Question: I have a working code base that serves 'Chunks<byte<URL>. The code streams an .mp3 file to the browser.
'''
public class ChunksController extends Controller {
private static byte[] song;
private static RangeWrapper range;
private static Chunks<byte[]> chunks;
@With(MP3Headers.class)
public static F.Promise<Result> handler() {
return F.Promise.promise(new Function0<Result>() {
public Result apply() throws Throwable {
// Now we are serving a Promise of a Result
// Is there a way to serve a Promise of Chunks<byte[]>?
song = Files.readAllBytes(Paths.get("public/mp3/song.mp3"));
range = new RangeWrapper(request().getHeader("Range"), song.length);
chunks = new ByteChunks() {
public void onReady(Chunks.Out<byte[]> out) {
out.write(Arrays.copyOfRange(song, range.getFrom(), range.getTo()));
out.close();
}
};
// Set response headers so that the browser knows the content
response().setHeader("Content-Range", String.format("bytes %d-%d/%d", range.getFrom(), range.getTo(), song.length));
response().setHeader("X-Content-Length", Integer.toString(range.getContentLength()));
response().setHeader("Content-Length", Integer.toString(range.getContentLength()));
// I am very much wondering if this is the blocking part of the program...
return status(206, chunks);
}
});
}
}
'''
In the code example, 'MP3Headers' and 'RangeWrapper' are convenience classes, defined below.
'''
public class MP3Headers extends Action.Simple {
public F.Promise<Result> call(Http.Context ctx) throws Throwable {
ctx.response().setContentType("audio/mpeg");
ctx.response().setHeader("Accept-Ranges", "bytes");
return delegate.call(ctx);
}
}
'''
And 'RangeWrapper' that just stores the from and to that were requested.
'''
public class RangeWrapper {
private int from;
private int to;
public RangeWrapper(String range, int totalLength) {
// check range header for content
if (range != null) {
String[] intermediary = range.split("=")[1].split("-");
this.from = Integer.parseInt(intermediary[0]);
if (intermediary.length > 1) {
this.to = Integer.parseInt(intermediary[1]);
} else {
this.to = totalLength - 1;
}
} else {
this.from = 0;
this.to = totalLength - 1;
}
}
/** Getters */
public int getFrom() {
return this.from;
}
public int getTo() {
return this.to;
}
public int getContentLength() {
return this.to - this.from + 1;
}
}
'''
Now for the actual problem. The amount of instances that can be processed by the Play Server seems to be very limited, I think this has to do with the synchronous nature of 'ByteChunks'. In the image below you can see that only five requests are being satisfied with data. The rest seems to not getting any content. Does someone have a solution to this problem?

Regards, Tim
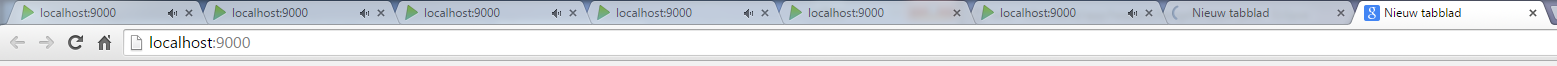
Answer: Your 'getContentLength' method is incorrect, because it returns negative lengths:
'''
MP3 size = 12000
from = 0
to = 5000
getContentLength = -4999
'''
Fix this method and it should work.
Apart from that, you should note that 'range' and 'chunks' are static fields, and you may face concurrency problems. Also in Play controllers are asynchronous by default, so I think wrapping your code in a promise is not necessary.